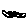
Label: zigzag